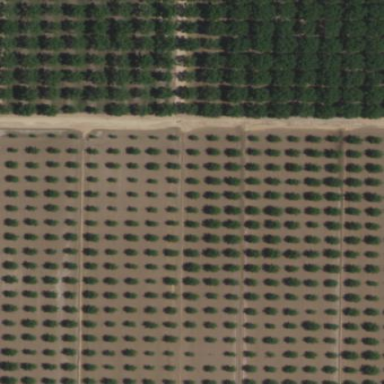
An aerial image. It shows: Orchard.